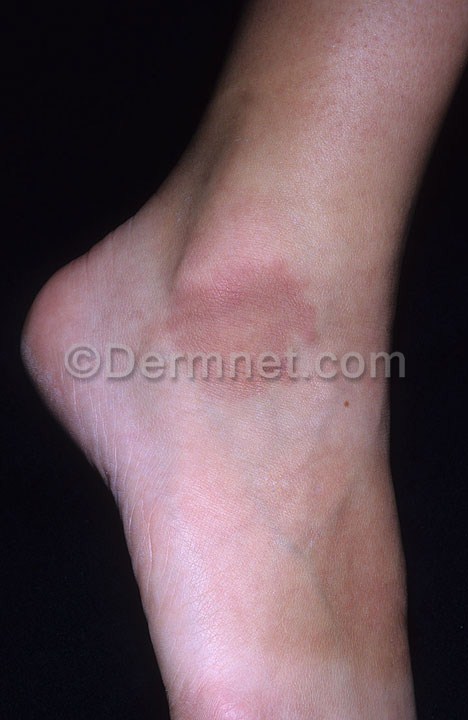
Disease: Systemic Disease